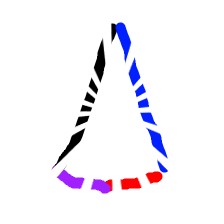
Shape: kite